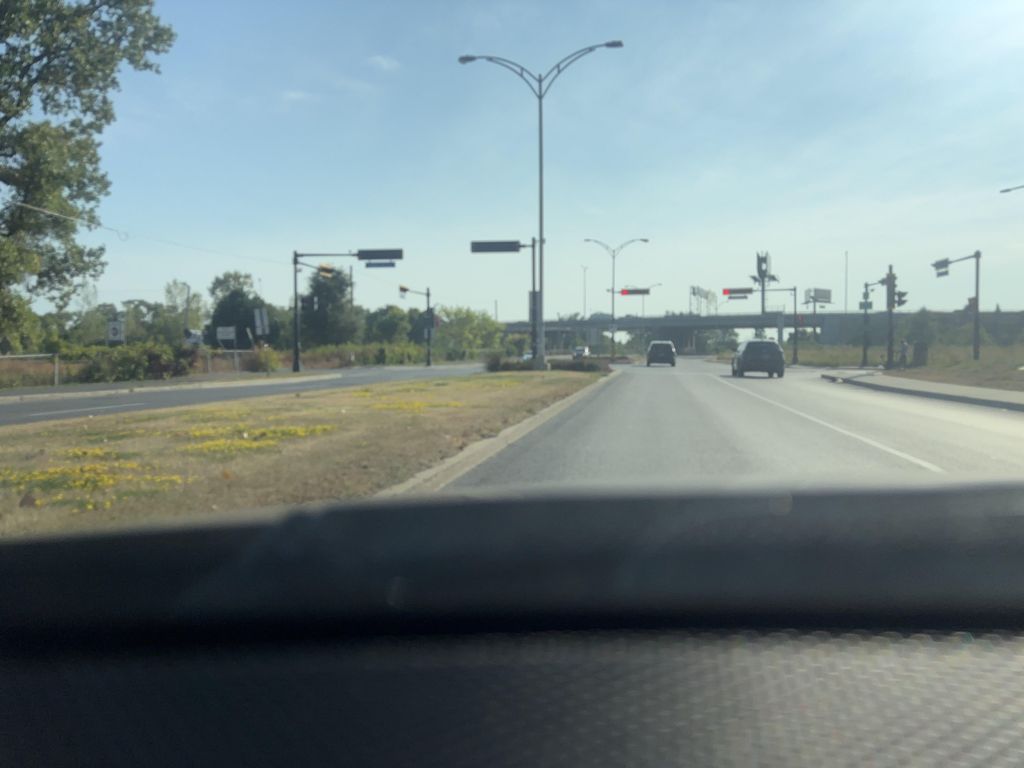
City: montreal